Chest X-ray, AP view. Patient: 26 years old, sex F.
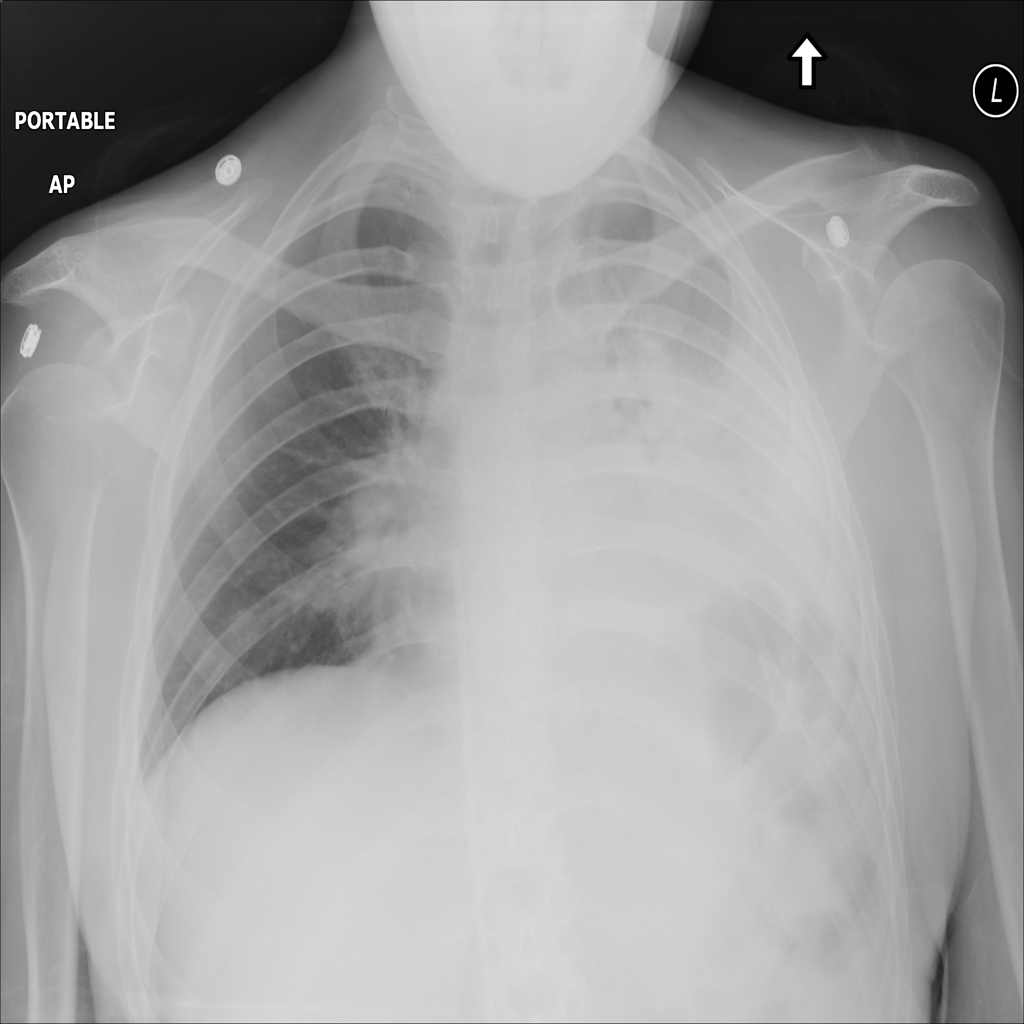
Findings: Atelectasis, Consolidation